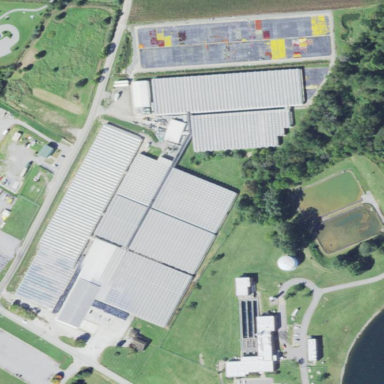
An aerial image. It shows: Area dedicated to greenhouse horticulture.